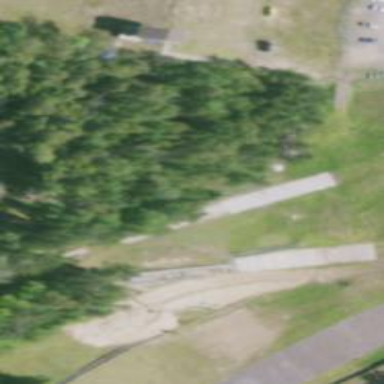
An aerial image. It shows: Ski jumping pitch for leisure.